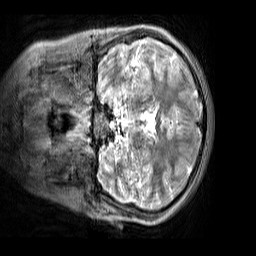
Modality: T2w
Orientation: coronal
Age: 12
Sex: female
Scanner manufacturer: siemens
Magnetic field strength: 3 T
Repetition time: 3.2 s
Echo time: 0.408 s